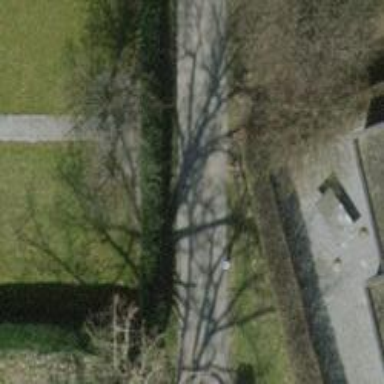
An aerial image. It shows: Hedge barrier.